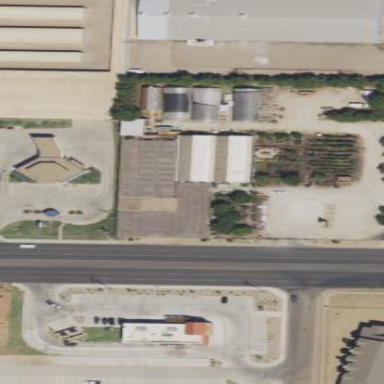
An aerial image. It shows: Greenhouse used for horticulture purposes.